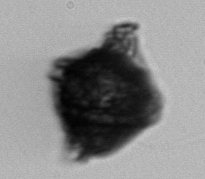
Label: Gonyaulax